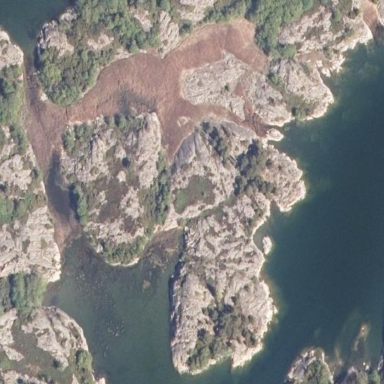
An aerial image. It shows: Landscape dominated by bare rock.